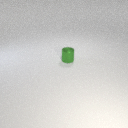
small green metal cylinder